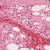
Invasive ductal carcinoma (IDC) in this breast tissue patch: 0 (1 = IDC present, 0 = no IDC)